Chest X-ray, AP view. Patient: 62 years old, sex F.
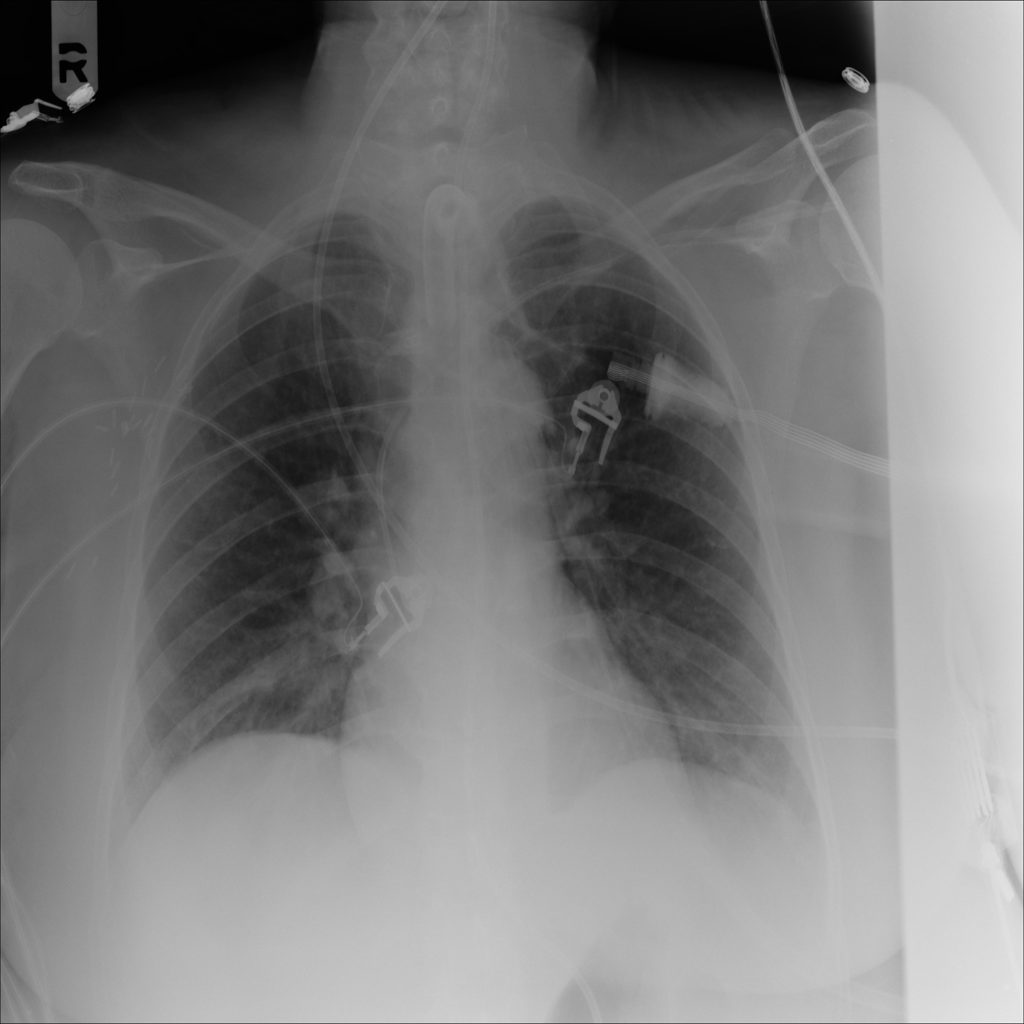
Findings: Atelectasis, Infiltration